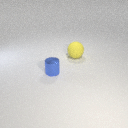
small blue metal cylinder to the left of large yellow rubber sphere